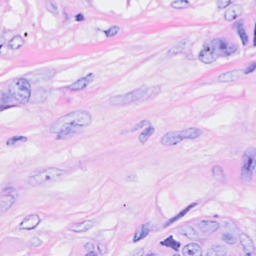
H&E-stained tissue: Breast